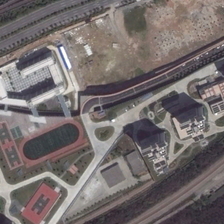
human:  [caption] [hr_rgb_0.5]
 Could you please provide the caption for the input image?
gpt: several buildings and a playground with three basketball fields are in a school .

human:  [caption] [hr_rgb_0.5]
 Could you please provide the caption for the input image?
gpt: several buildings and a playground with three basketball fields are in a school .

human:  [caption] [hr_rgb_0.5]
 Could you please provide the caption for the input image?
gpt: several buildings and a playground with three basketball fields are in a school .

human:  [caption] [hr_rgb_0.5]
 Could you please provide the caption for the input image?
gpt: several buildings and a playground with three basketball fields are in a school .

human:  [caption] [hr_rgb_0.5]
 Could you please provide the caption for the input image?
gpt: several buildings and a playground with three basketball fields are in a school .